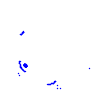
Particle: kaon